Field crop: maize
Growth stage: 1
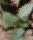
Species: datura